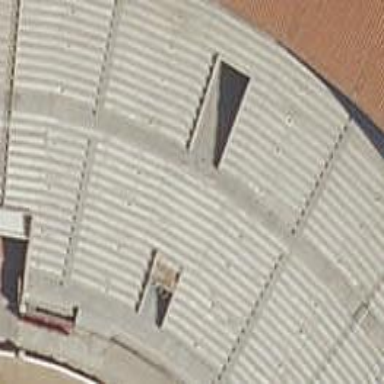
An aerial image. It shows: Bleachers on concrete skillion roof.